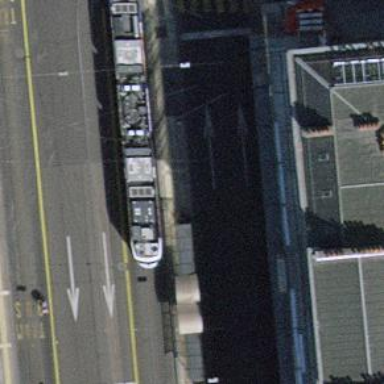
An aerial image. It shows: Tram stop with public transport connection.